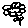
Label: flower